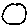
Label: circle